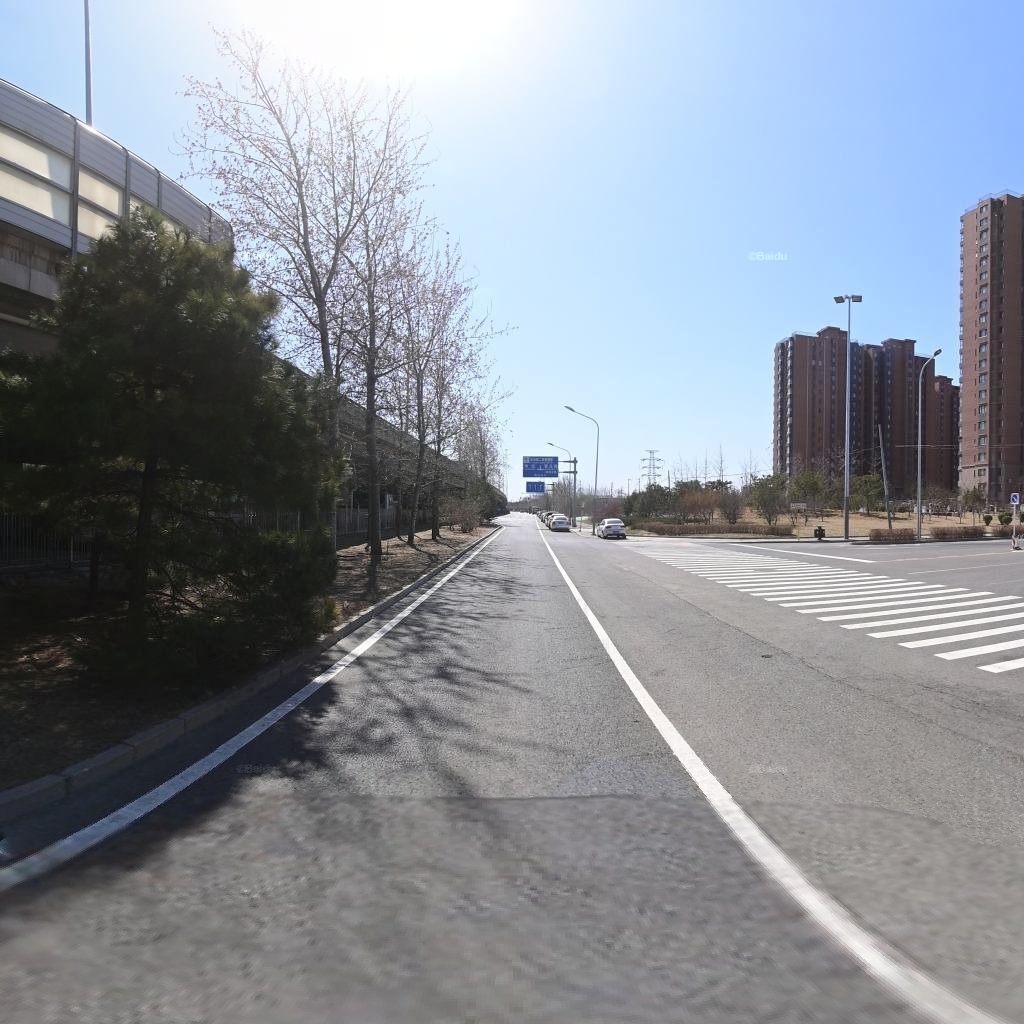
Region: Chaoyang
Road damage annotations: longitudinal crack, longitudinal crack